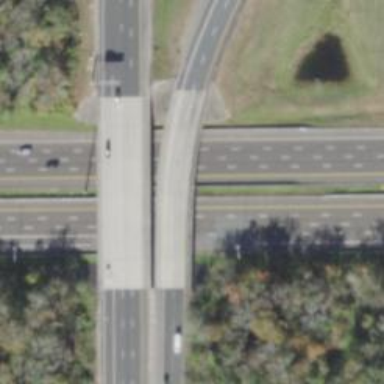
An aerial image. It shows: Bridge with asphalt surface. It is part of motorway link.